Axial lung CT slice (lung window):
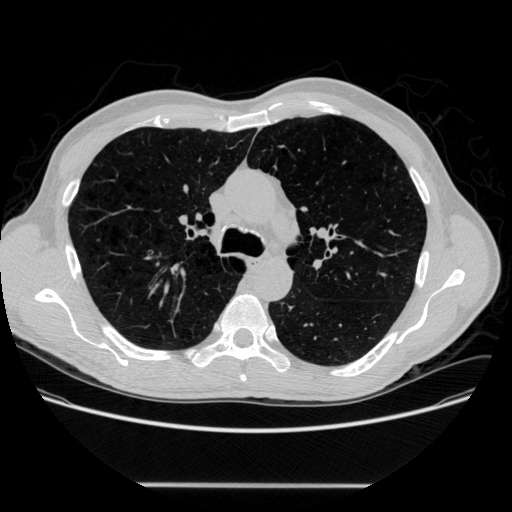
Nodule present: no